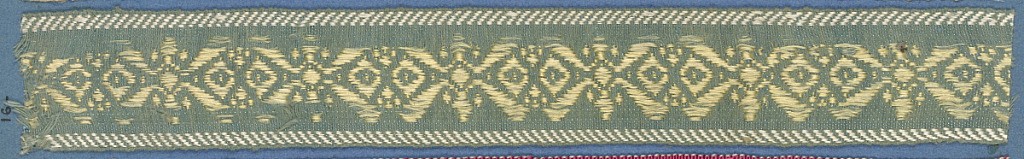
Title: Trimming
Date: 19th century
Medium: silk Technique: woven
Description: Blue and yellow trimming fragment with a conventionalized design of crossing lines and lozenges.